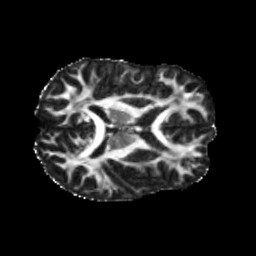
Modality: FA
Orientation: axial
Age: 42
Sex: male
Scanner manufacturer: siemens
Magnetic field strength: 3 T
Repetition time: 3.23 s
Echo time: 0.0892 s